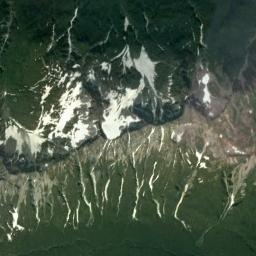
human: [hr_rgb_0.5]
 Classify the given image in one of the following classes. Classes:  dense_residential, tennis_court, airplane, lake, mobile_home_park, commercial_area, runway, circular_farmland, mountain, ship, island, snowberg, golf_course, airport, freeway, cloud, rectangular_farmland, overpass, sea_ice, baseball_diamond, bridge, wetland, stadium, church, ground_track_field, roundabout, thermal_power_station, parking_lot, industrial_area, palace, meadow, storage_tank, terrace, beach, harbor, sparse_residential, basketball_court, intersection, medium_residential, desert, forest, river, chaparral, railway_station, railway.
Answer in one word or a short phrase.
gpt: snowberg